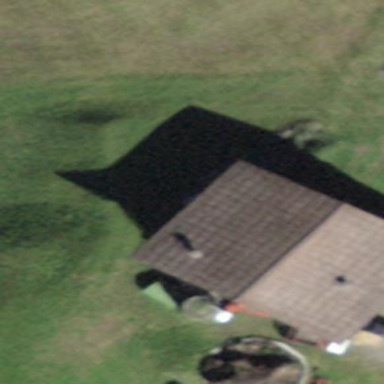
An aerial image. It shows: Barn.